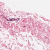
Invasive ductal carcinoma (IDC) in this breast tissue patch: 0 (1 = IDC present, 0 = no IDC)